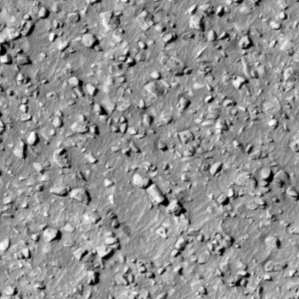
Label: non_frost